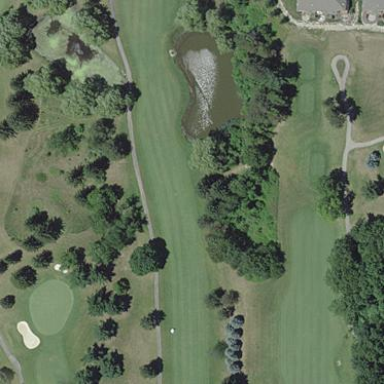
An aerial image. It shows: Grassy area designated as golf fairway.